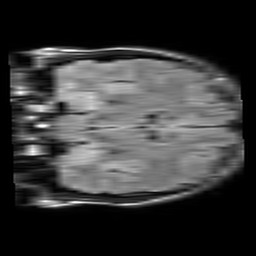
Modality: FLAIR
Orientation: coronal
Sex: male
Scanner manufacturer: philips
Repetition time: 11 s
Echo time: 0.125 s